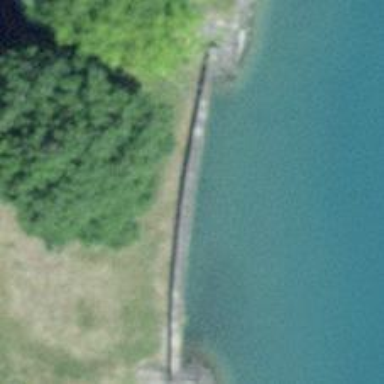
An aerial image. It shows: Retaining wall.